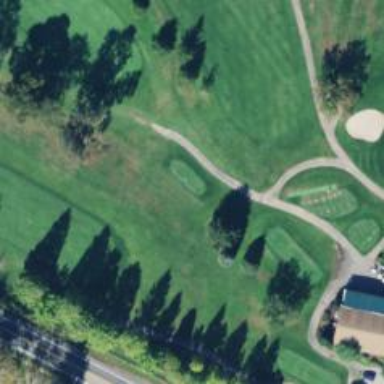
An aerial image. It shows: Pathway for golfing.